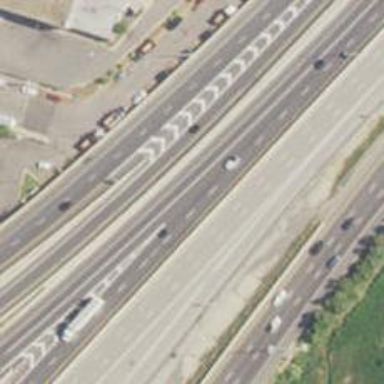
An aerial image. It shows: Motorway junction.